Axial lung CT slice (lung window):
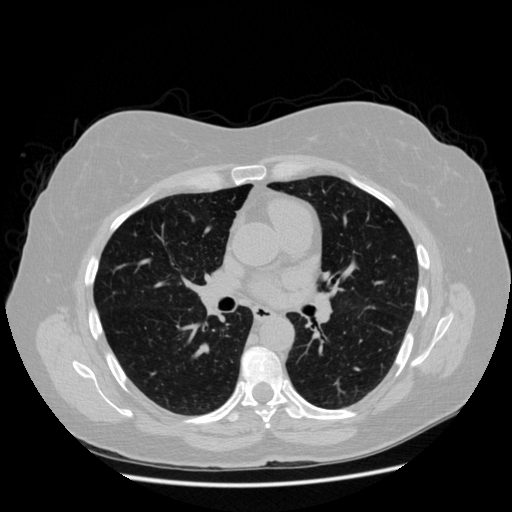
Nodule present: no